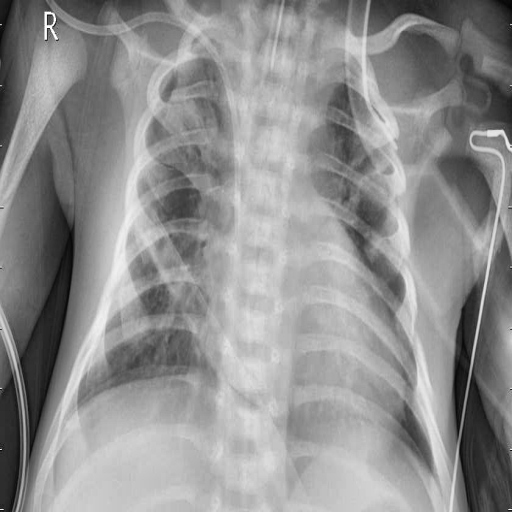
Finding: PNEUMONIA